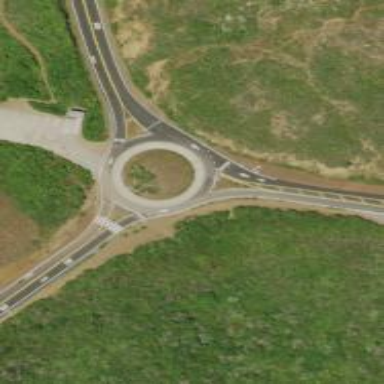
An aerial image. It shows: Residential road with asphalt surface leading to roundabout.